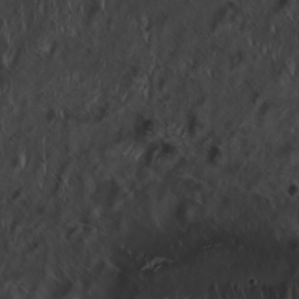
Label: non_frost